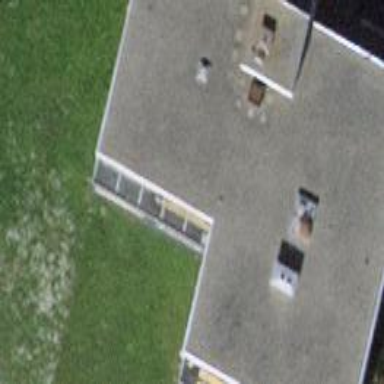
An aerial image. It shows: Flat-roofed building.